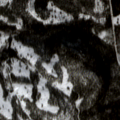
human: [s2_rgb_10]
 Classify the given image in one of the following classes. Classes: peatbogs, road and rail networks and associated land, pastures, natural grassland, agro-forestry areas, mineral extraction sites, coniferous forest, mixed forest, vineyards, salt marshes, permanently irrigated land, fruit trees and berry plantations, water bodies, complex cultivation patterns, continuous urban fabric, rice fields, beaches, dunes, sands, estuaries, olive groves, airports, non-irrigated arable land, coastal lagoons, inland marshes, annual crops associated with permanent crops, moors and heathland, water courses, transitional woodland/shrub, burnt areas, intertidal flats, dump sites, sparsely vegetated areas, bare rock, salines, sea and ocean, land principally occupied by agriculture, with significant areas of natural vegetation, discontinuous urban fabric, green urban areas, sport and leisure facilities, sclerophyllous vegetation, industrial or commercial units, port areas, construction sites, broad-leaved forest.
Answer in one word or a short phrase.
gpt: mixed forest, transitional woodland/shrub